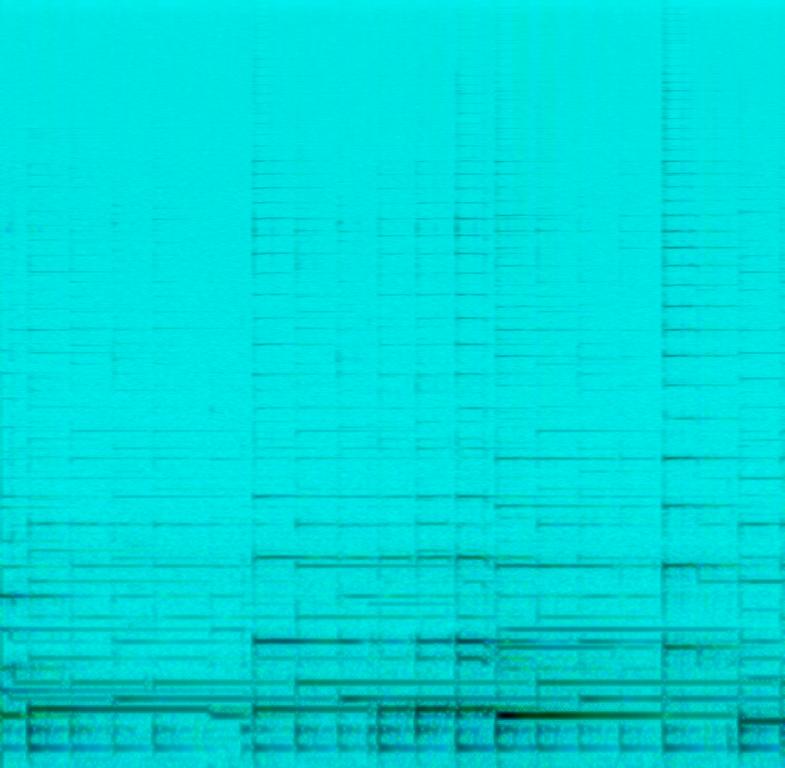
The song is an instrumental. The tempo is slow with a classical guitar playing harmony style with a subtle bass line and no other instrumentation. The song is emotional and relaxing. The audio quality is worth average.